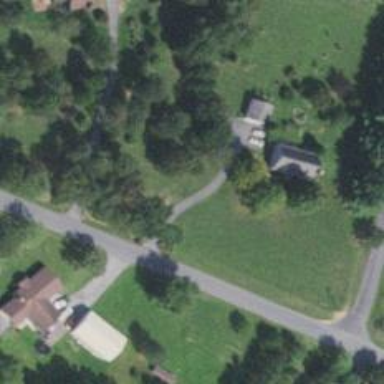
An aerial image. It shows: Driveway leading to service road.